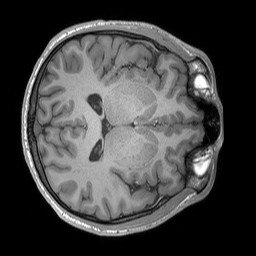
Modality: T1w
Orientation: axial